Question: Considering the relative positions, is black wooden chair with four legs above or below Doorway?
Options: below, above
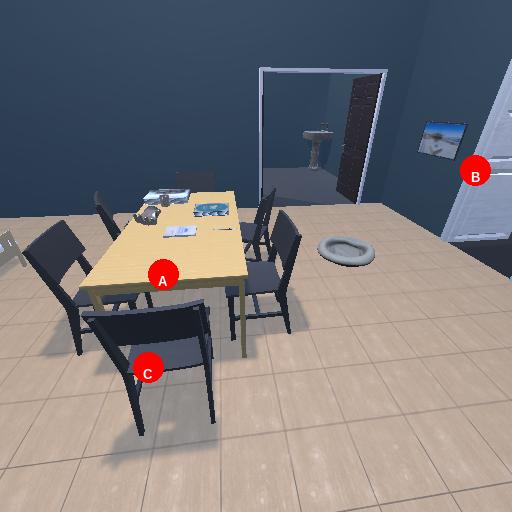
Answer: below